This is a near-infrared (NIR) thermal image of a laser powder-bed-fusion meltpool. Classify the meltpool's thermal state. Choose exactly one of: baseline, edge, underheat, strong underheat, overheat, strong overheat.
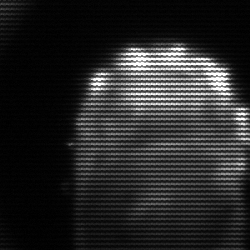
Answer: baseline